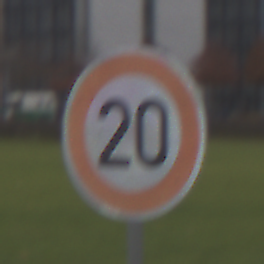
Verkehrszeichen: Geschwindigkeit20
Umgebung: Outdoor, Suburban
Tageszeit: Midday
Wetter: Overcast
Licht: Natural
Jahreszeit: NotSpecified
Kontrast: LowContrast